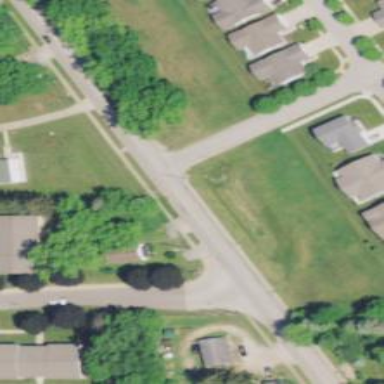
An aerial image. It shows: Unmarked road crossing.